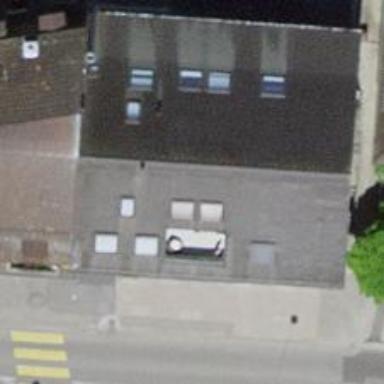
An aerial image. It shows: Restaurant.